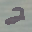
Label: 2